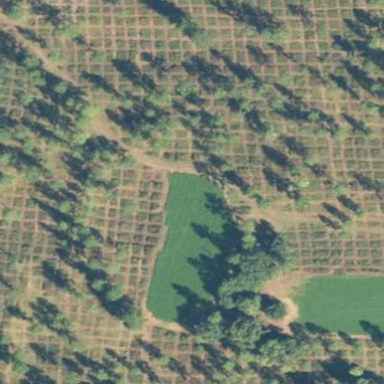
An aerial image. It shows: Orchard.